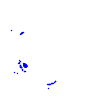
Particle: electron